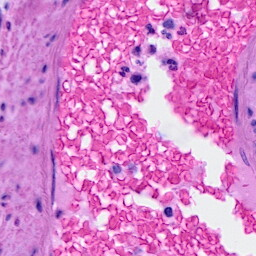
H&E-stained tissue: Ovarian